Question: This is my directory where i have activated a virtual environment:

I'm working on a flask project to create a rest API, and I have a JSON credential file (google vision file), but when I run the code it says file not found even if it's in the same directory. I've activated a virtualenv for this particular project. 'mainone.py' is the code I'm trying to run.
This is the error I am getting:
'''
"File {} was not found.".format(filename)
google.auth.exceptions.DefaultCredentialsError: File date_scanner.json was not found.
'''
And this is the code block where I am using accessing the particular file:
'''
from flask import Flask,request,jsonify
import os,io,re,glob,base64
from google.cloud import vision
from google.cloud.vision import types
from PIL import Image
os.environ['GOOGLE_APPLICATION_CREDENTIALS']=r'date_scanner.json'
client=vision.ImageAnnotatorClient()
'''
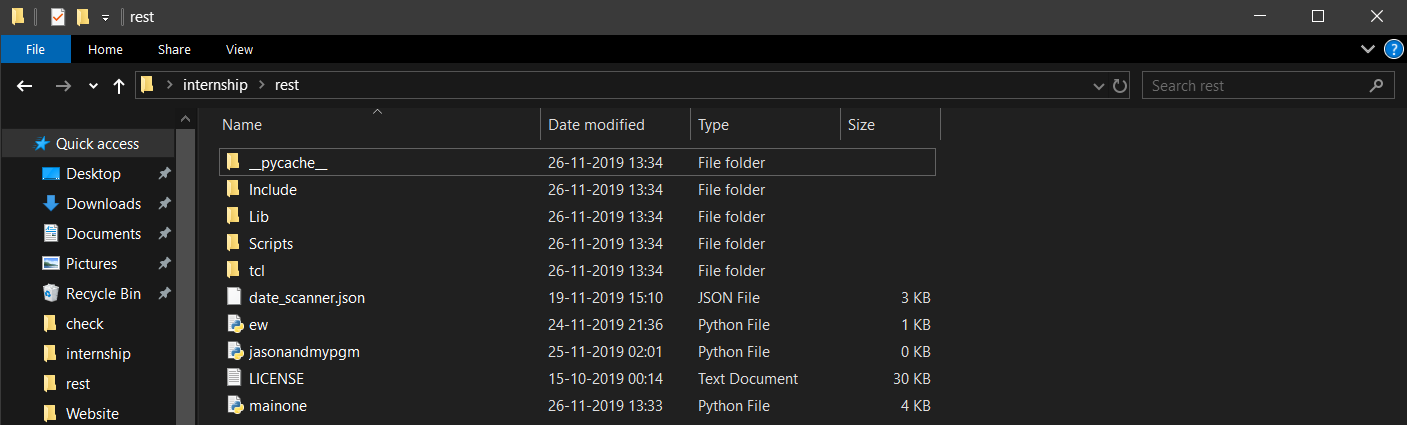
Answer: This is likely because the "working folder" of the Python process is not the same as where the file is located. There is a small (albeit convoluted) way to generate filenames which will always work:
1. Use __file__ to get the filename of the Python file where this is called.
2. Strip the filename from that path using os.path.dirname
3. Append the filename that you want to open using os.path.join
'''
from os.path import dirname, join
def get_filename(filename):
here = dirname(__file__)
output = join(here, filename)
return output
'''
### Some food for thought
However, in this case there is something you should be careful about: The file contains security credentials and should live in your source code. So while the above example will solve the immediate problem, the security of this should be addressed.
The best way for this is to externalise the filename of the credentials file into a config file. Say, for example you would use a '.ini' file as config file, you could have something like this in your code somewhere:
'''
config = configparser.ConfigParser()
config.read('config.ini')
vision_creds_file = config.get('google_vision', 'filename')
'''
and then place the following into 'config.ini':
'''
[google_vision]
filename = /path/to/filename.json
'''
This still requires you to place the 'config.ini' file somewhere which should be documented in your application, as you still cannot add this to the source code (maybe a sample file with defaults).